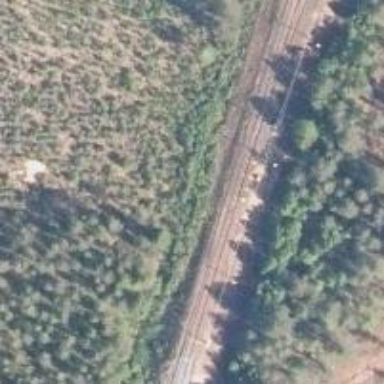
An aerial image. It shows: Railway with continuous electrified contact lines.